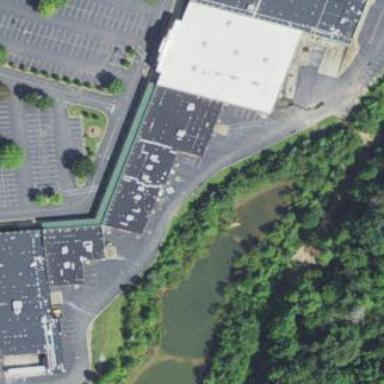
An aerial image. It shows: Retail building.